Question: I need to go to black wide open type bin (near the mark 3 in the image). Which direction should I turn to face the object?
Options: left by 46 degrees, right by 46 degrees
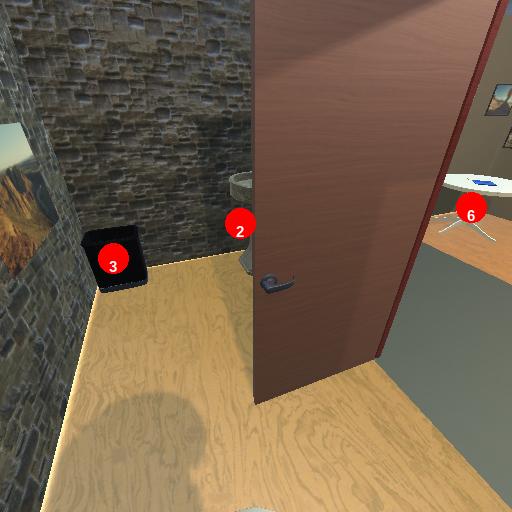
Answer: left by 46 degrees